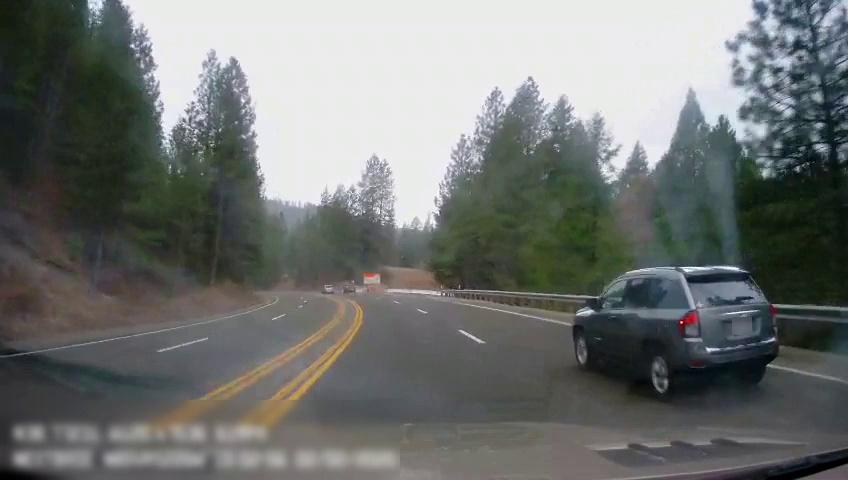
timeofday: Day
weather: Cloudy
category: Drivable Space
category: Vehicles | Car
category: Vehicles | Car
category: Vehicles | Car
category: Lanes | Alternate Lane
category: Lanes | Alternate Lane
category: Lanes | Alternate Lane
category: Lanes | Current Lane
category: Lanes | Current Lane
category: Lanes | Alternate Lane